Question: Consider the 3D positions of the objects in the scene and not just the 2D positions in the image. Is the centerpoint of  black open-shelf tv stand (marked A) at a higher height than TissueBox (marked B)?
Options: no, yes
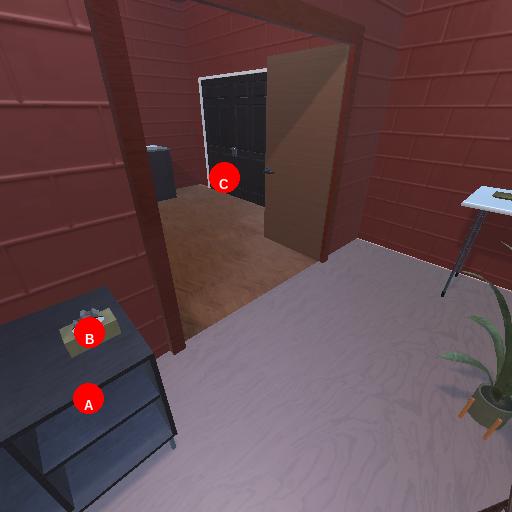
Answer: no